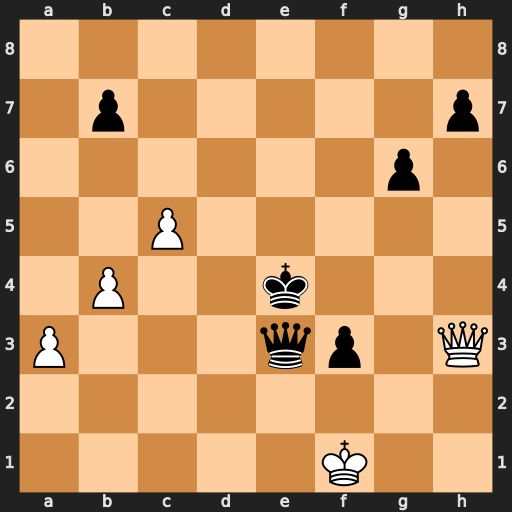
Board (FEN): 8/1p5p/6p1/2P5/1P2k3/P3qp1Q/8/5K2
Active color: w
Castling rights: -
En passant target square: -
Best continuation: Qe6+ Kd4 Qxe3+ Kxe3 b5 g5 c6